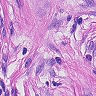
Metastatic tissue present: yes